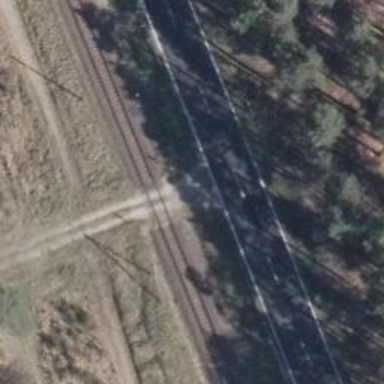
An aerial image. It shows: Railway level crossing.